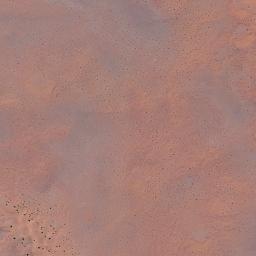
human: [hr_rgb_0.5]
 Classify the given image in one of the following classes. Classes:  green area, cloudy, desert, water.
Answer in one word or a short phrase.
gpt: desert